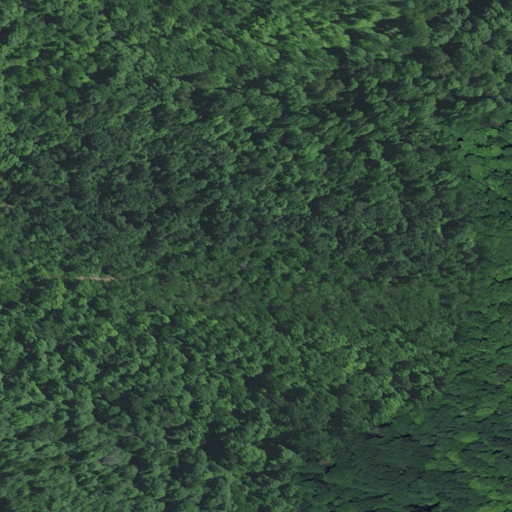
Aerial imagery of ridge(s) in Indiana named Ulmer Ridge containing only deciduous forest